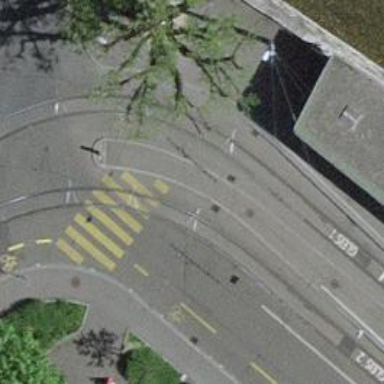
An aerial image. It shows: Railway crossing.